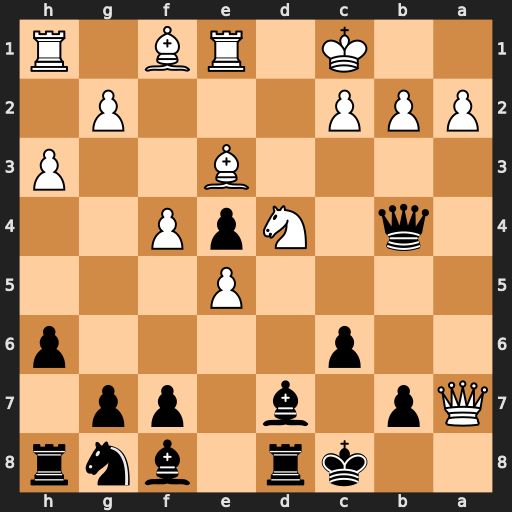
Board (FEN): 2kr1bnr/Qp1b1pp1/2p4p/4P3/1q1NpP2/4B2P/PPP3P1/2K1RB1R
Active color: b
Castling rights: -
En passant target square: -
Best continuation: Qxe1#